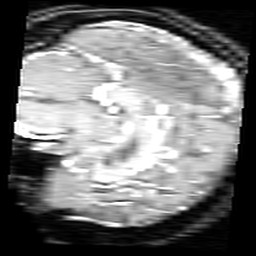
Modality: inplaneT1
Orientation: sagittal
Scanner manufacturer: ge
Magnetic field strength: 3 T
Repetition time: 0.2 s
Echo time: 0.0036 s